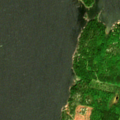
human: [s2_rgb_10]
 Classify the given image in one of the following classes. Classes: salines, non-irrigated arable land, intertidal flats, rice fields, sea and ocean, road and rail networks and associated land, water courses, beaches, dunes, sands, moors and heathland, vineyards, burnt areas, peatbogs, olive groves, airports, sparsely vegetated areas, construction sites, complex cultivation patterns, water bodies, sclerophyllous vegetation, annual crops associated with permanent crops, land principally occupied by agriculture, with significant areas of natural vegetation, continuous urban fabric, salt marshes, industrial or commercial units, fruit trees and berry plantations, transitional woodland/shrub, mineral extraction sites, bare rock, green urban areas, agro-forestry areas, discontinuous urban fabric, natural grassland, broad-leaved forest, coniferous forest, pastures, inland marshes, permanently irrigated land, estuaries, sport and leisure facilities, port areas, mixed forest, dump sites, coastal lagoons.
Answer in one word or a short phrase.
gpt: mixed forest, sea and ocean